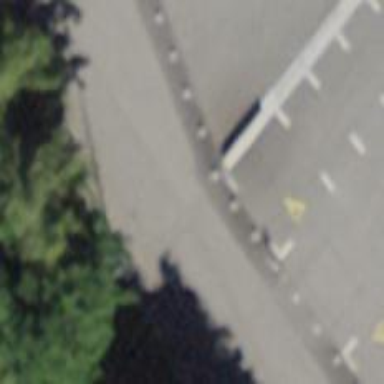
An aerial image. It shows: Bollard.